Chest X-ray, AP view. Patient: 47 years old, sex F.
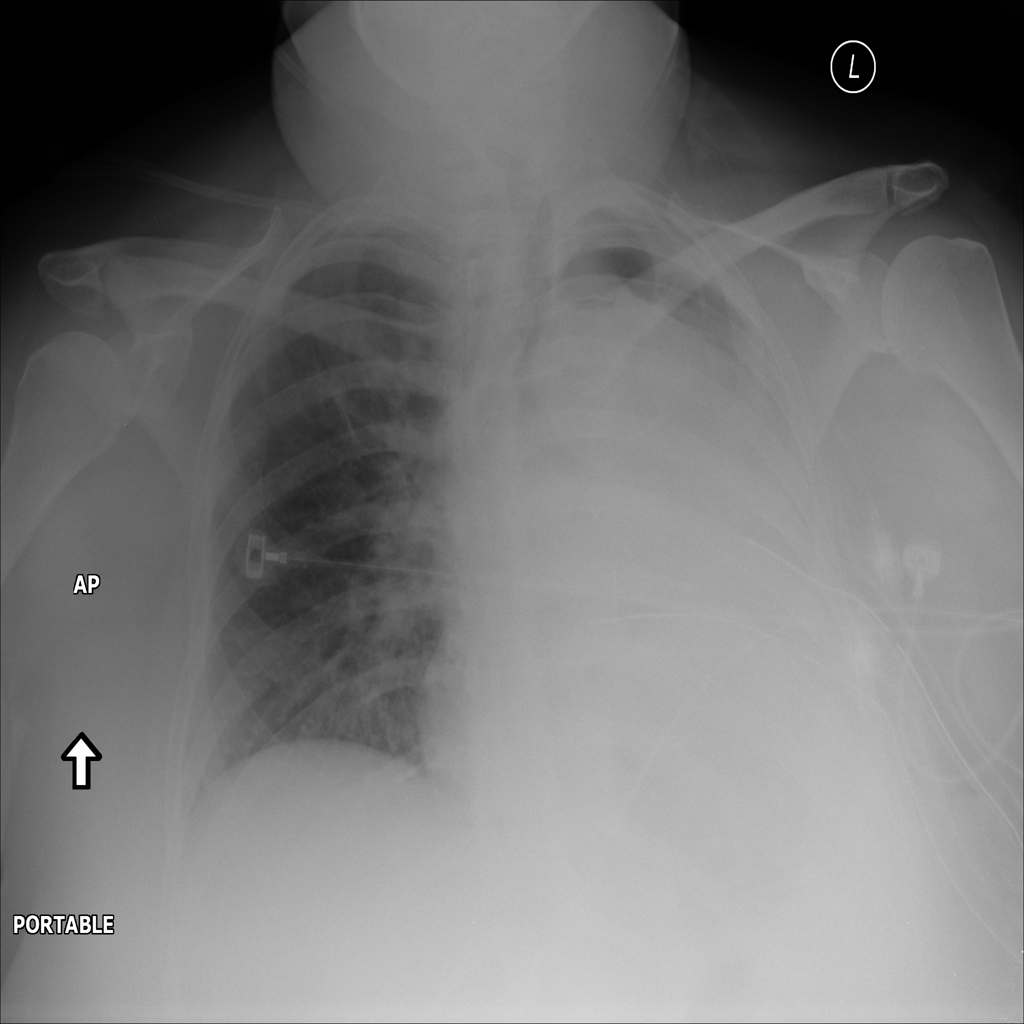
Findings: Atelectasis, Pneumothorax